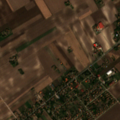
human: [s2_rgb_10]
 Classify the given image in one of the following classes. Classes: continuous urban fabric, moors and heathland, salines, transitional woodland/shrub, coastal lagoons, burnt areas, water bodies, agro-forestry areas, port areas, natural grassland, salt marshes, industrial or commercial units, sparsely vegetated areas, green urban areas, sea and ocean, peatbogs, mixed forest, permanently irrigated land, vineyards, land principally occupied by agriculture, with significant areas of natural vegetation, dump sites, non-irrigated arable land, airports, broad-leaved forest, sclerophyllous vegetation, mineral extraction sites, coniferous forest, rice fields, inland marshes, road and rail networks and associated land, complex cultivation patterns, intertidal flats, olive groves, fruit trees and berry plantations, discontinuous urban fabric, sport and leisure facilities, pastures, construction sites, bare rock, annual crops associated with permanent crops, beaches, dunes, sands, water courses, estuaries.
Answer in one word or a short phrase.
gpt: discontinuous urban fabric, non-irrigated arable land, complex cultivation patterns